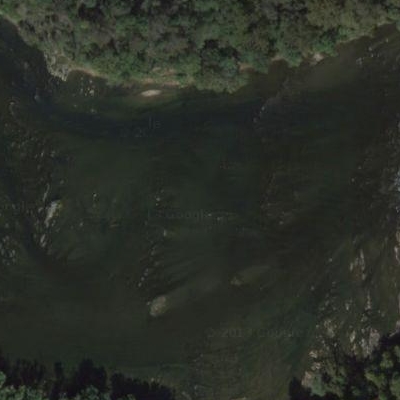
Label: RiverLake